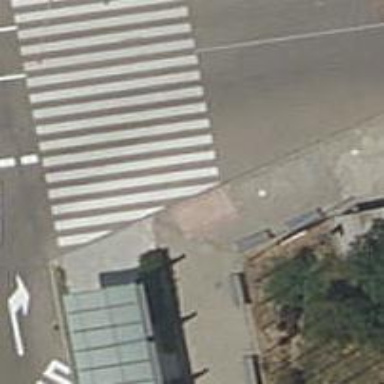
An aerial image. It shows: Paved sidewalk that serves as footway.